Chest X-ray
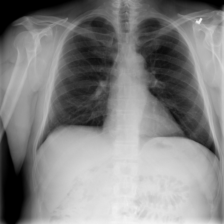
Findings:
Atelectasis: negative
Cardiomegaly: negative
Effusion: negative
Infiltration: negative
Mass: negative
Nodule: negative
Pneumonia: negative
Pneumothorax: negative
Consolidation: negative
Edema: negative
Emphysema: negative
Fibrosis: negative
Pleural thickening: negative
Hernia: negative